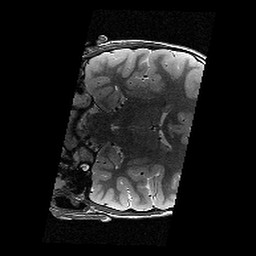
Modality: T2w
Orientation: coronal
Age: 10
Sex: male
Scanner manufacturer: siemens
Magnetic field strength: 3 T
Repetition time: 9.23 s
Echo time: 0.067 s